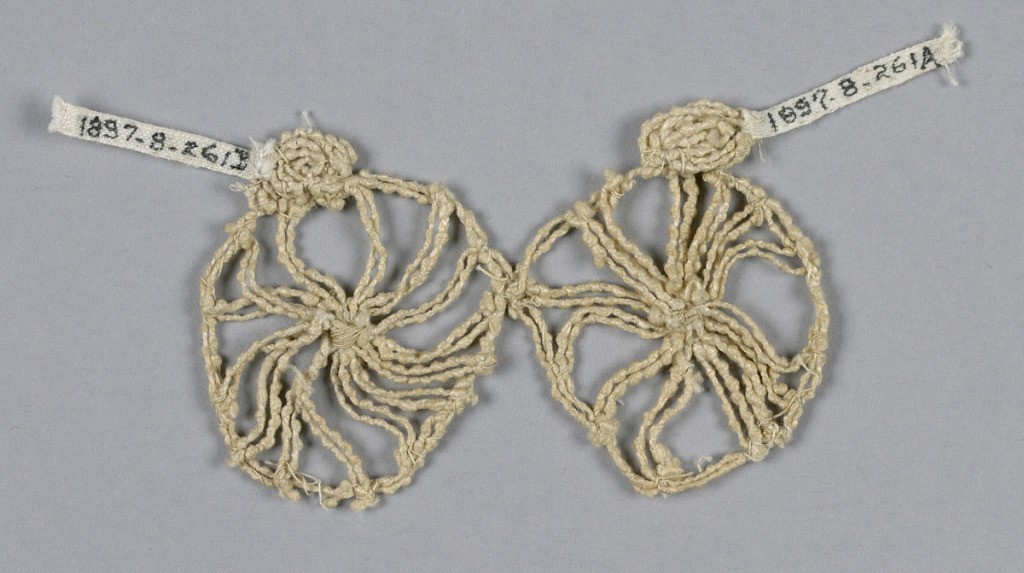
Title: Rosettes
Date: late 16th–early 17th century
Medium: linen Technique: knotted
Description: Four circular ornamental rosettes.